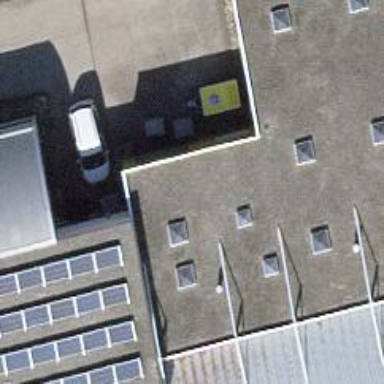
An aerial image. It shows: Car repair shop.